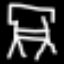
Label: chair